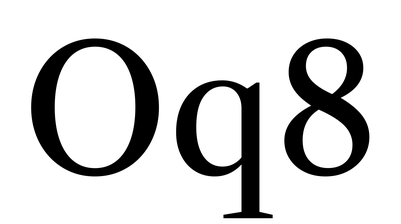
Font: LibreCaslonText_Regular